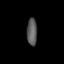
Tissue: prostate
Cell type: Endothelial cells
Senescence score: 0.8254
Nuclear area (px): 272
Mean DAPI intensity: 90.184